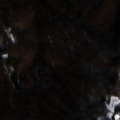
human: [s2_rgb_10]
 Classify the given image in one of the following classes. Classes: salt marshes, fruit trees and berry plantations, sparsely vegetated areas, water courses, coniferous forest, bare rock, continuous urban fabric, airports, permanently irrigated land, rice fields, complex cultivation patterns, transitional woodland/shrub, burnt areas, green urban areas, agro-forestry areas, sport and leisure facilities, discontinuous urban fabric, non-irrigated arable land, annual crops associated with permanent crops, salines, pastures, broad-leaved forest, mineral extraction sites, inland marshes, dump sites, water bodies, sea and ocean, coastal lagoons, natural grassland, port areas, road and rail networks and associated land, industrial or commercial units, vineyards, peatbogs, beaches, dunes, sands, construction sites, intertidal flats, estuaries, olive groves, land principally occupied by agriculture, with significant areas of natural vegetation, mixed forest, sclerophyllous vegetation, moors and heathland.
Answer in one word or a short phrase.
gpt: broad-leaved forest